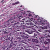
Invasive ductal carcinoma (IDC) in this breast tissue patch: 0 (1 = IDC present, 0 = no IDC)